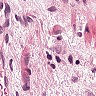
Metastatic tissue present: yes